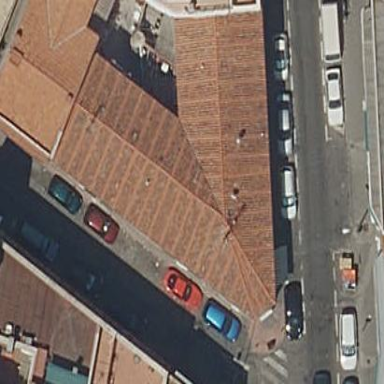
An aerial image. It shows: Building that serves as hostel for tourism.